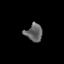
Tissue: skin
Cell type: Fibroblasts
Senescence score: 0.7198
Nuclear area (px): 285
Mean DAPI intensity: 102.358